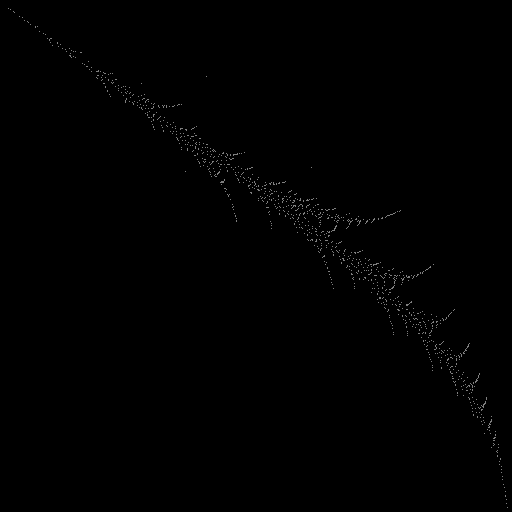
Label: umbrellafern